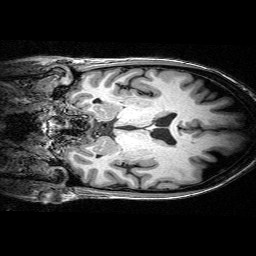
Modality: T1w
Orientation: coronal
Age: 60
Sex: female
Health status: ill
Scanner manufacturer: siemens
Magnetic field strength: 3 T
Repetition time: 0.0025 s
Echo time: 0.00336 s